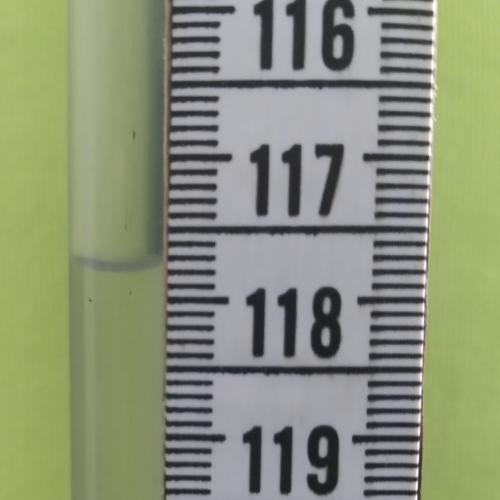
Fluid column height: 117.8 cm